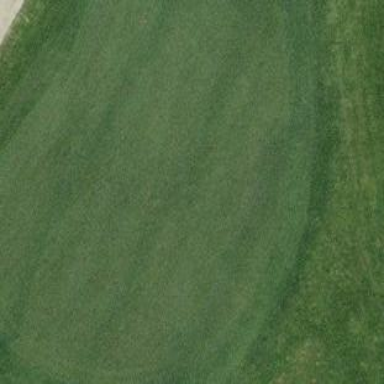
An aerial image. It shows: Golf green.